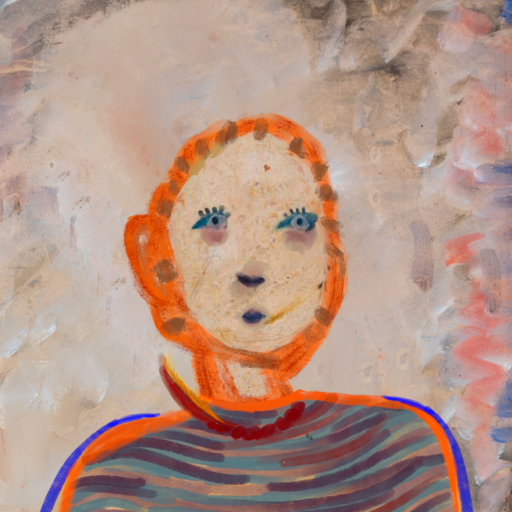
Background: Roy_Bahadur, Head And Neck Front: Rupkatha, Face Front: Hill_Girl, Bust: Experience, Hair Front: Blank, Head Accessory: Blank, Second Necklace: Blank, Necklace: Pipe, Baby: Blank